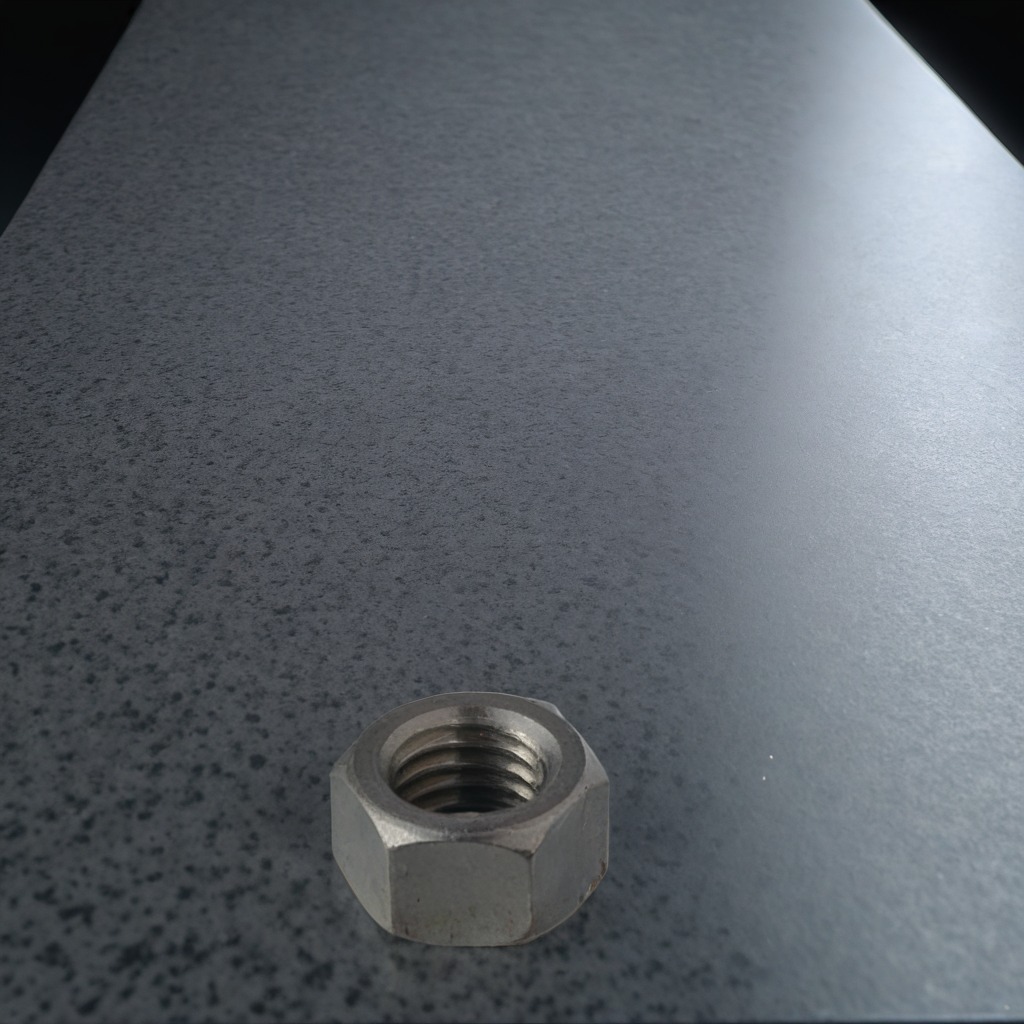
A metal nut is lying on the clean granite table inside a workshop at night.